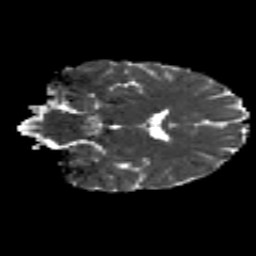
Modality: MD
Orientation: coronal
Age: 28
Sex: female
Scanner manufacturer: siemens
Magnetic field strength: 3 T
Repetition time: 8.8 s
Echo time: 0.085 s